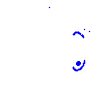
Particle: electron